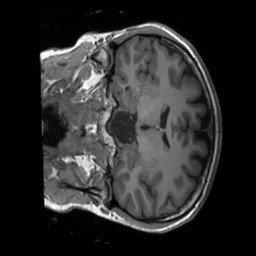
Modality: T1w
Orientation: coronal
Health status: healthy
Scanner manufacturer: siemens
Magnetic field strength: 3 T
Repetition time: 1.9 s
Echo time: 0.00232 s